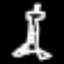
Label: The Eiffel Tower